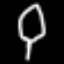
Label: leaf